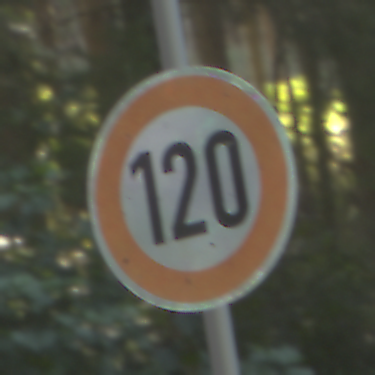
Verkehrszeichen: Geschwindigkeit120
Umgebung: Outdoor, Nature
Tageszeit: MorningAfternoon
Wetter: Clear
Licht: Natural
Jahreszeit: NotSpecified
Kontrast: LowContrast